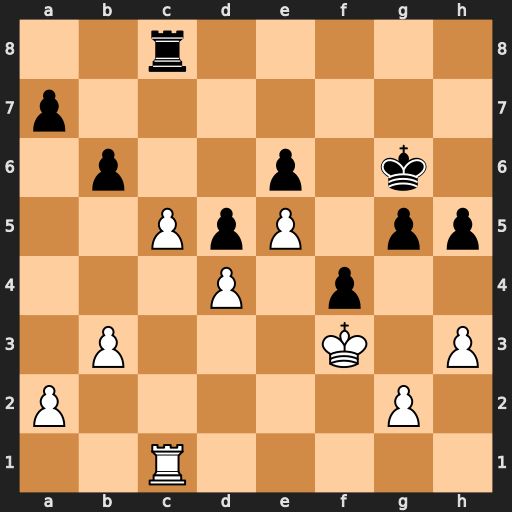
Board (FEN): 2r5/p7/1p2p1k1/2PpP1pp/3P1p2/1P3K1P/P5P1/2R5
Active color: w
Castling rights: -
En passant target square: -
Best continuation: cxb6 Ra8 b7 Rb8 Rc7